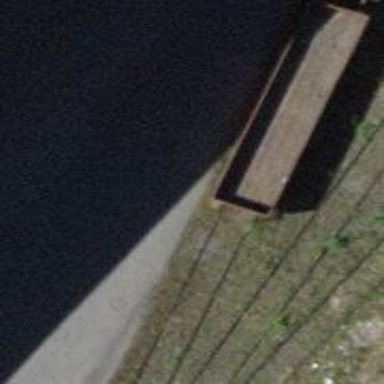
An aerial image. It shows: Railway switch.